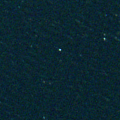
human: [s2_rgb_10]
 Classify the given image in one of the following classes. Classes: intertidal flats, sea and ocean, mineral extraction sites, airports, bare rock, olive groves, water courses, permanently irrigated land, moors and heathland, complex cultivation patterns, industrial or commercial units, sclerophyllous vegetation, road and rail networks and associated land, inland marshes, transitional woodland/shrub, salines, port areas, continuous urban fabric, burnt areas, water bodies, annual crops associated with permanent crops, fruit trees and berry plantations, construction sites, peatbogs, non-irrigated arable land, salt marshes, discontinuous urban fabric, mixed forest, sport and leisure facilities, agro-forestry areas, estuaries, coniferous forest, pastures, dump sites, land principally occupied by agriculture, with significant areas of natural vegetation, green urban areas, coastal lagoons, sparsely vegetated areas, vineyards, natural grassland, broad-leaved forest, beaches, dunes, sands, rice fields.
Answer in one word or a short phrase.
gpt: sea and ocean